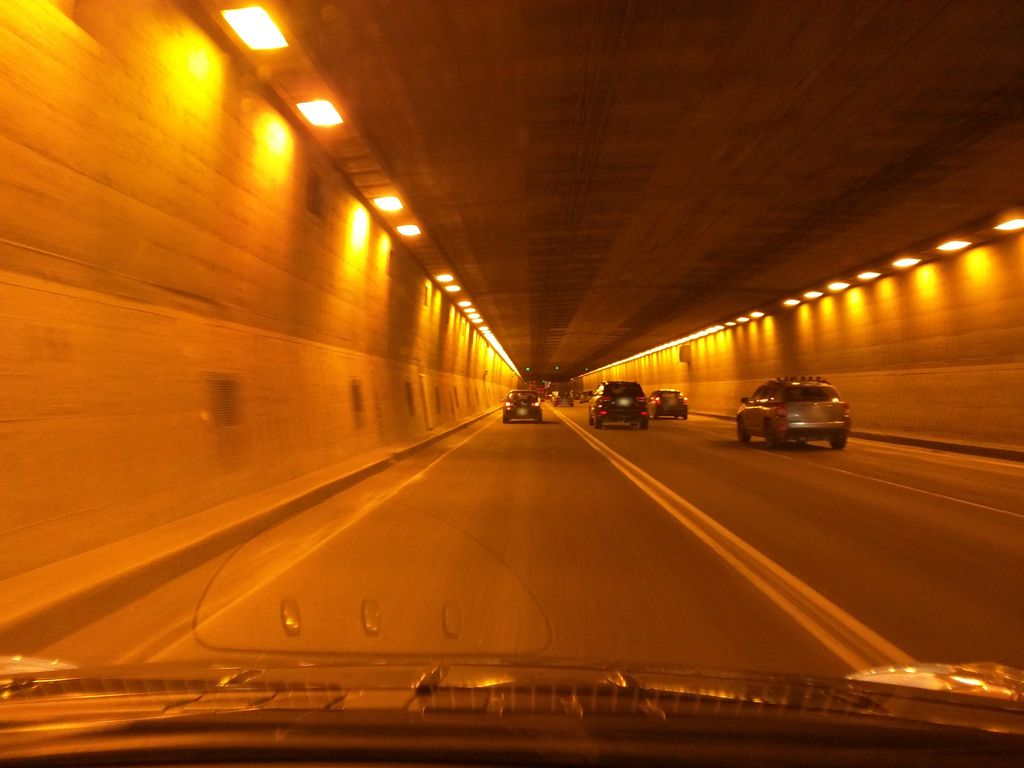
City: montreal